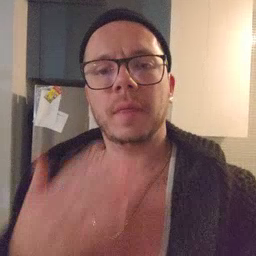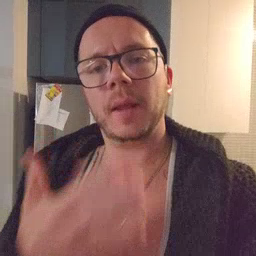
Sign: thankyou